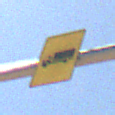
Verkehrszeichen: KFZZulaessigeGesamtmasse3Komma5TOhnePfeilsymbol
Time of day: Midday
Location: Outdoor (Nature)
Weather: Clear
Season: NotSpecified
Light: Natural